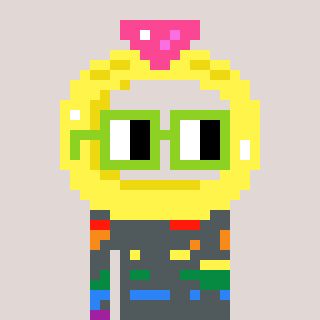
a pixel art character with square light green glasses, a ring-shaped head and a green-colored body on a warm background